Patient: sex F, age 73
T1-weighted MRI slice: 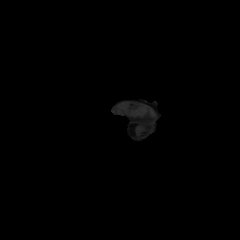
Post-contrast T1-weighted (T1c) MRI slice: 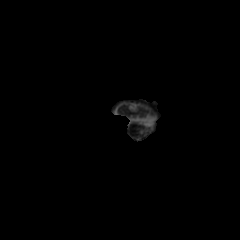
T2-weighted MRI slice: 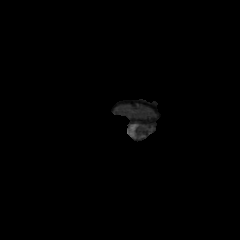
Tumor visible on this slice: no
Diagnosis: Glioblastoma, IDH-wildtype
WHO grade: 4